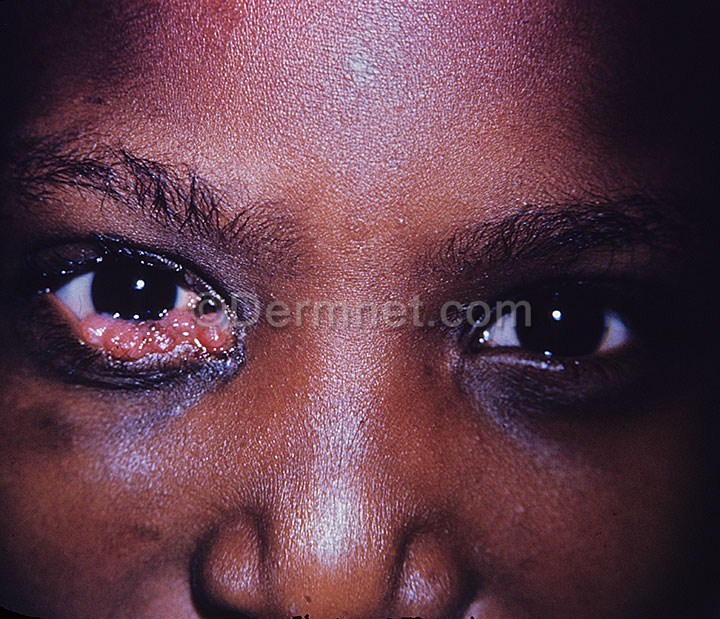
Disease: Warts Molluscum and other Viral Infections